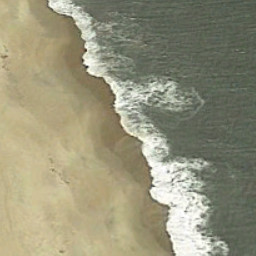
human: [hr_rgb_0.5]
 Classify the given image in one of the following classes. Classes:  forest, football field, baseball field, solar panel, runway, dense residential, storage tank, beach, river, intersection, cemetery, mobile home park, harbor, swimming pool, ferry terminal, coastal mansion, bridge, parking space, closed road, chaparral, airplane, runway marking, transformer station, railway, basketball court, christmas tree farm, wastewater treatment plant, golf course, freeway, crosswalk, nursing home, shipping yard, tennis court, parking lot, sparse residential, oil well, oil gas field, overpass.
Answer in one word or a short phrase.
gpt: beach